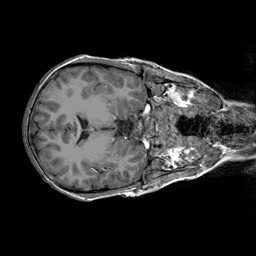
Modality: T1w
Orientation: axial
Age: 13
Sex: male
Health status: ill